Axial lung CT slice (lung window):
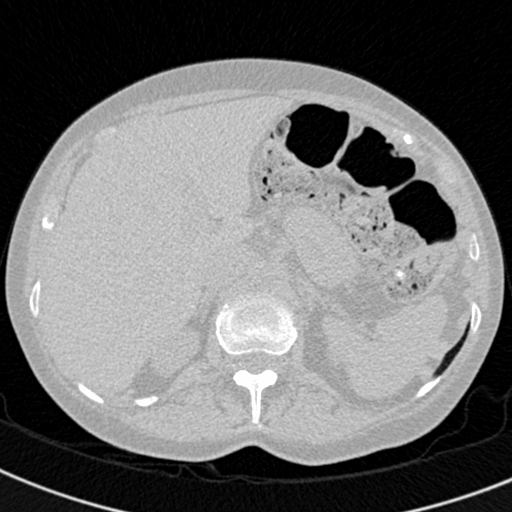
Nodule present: no